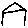
Label: house